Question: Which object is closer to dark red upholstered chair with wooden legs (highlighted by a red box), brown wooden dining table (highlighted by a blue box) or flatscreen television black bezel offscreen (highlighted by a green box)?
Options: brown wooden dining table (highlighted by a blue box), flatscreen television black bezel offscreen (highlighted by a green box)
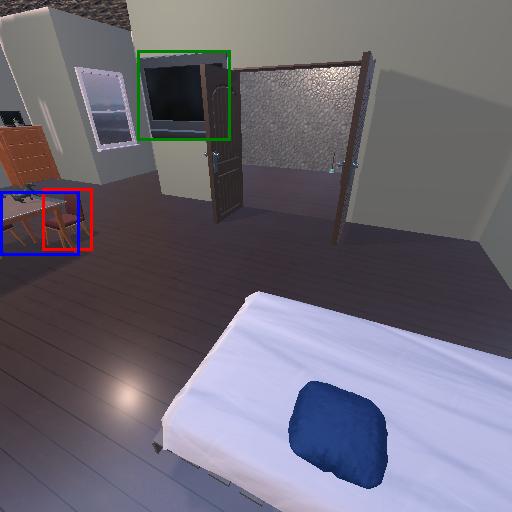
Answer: brown wooden dining table (highlighted by a blue box)